Question: How to set the complete version number from vb6 ('VPIaccessMaker.vbg'),from i can set Major.Minor.Revision as 3.2.2 in that case my exe version will be 3.2.0.2.How to set build number in this case like 3.2.1.2.
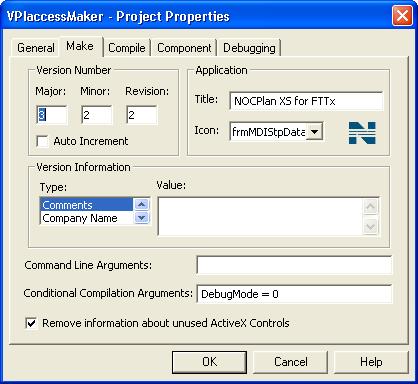
Answer: You can use the vbAdvance add-in which allows the setting of the version build. It is now freeware, but no longer supported. <URL>